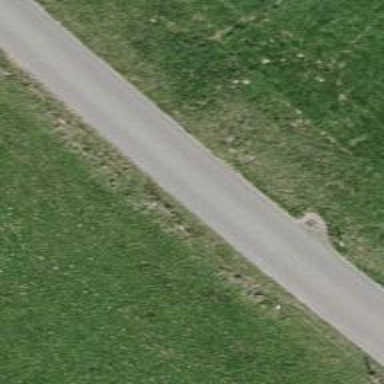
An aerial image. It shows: Unclassified road.